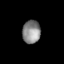
Tissue: skin
Cell type: Epithelial cells
Senescence score: 0.1717
Nuclear area (px): 407
Mean DAPI intensity: 137.162